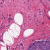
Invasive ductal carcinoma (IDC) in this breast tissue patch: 0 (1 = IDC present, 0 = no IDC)